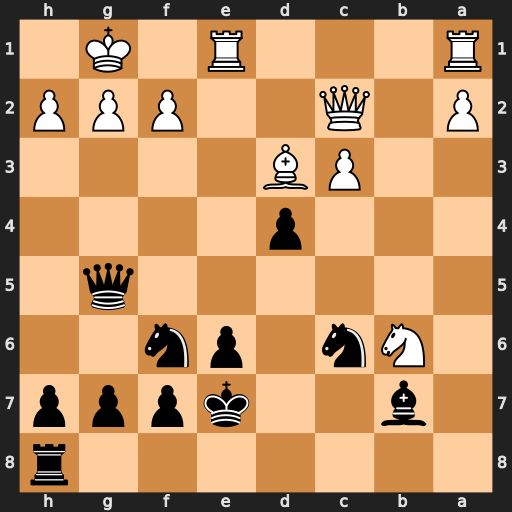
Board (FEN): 7r/1b2kppp/1Nn1pn2/6q1/3p4/2PB4/P1Q2PPP/R3R1K1
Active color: b
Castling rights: -
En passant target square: -
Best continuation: Ne5 Be4 Nxe4